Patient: sex F, age 67
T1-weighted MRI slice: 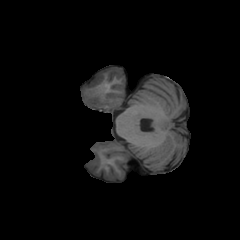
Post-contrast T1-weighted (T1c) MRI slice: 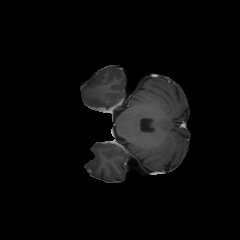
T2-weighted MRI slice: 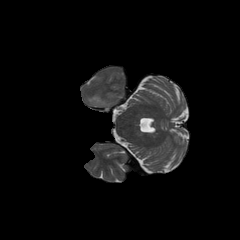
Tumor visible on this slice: yes
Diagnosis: Glioblastoma, IDH-wildtype
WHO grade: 4